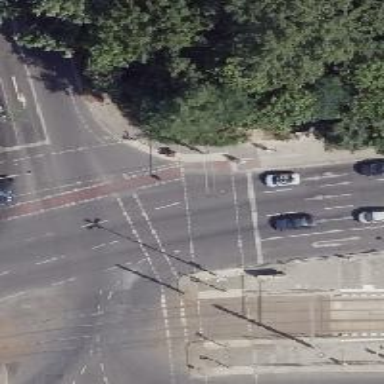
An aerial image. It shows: Crossing with traffic signals and pedestrian island.